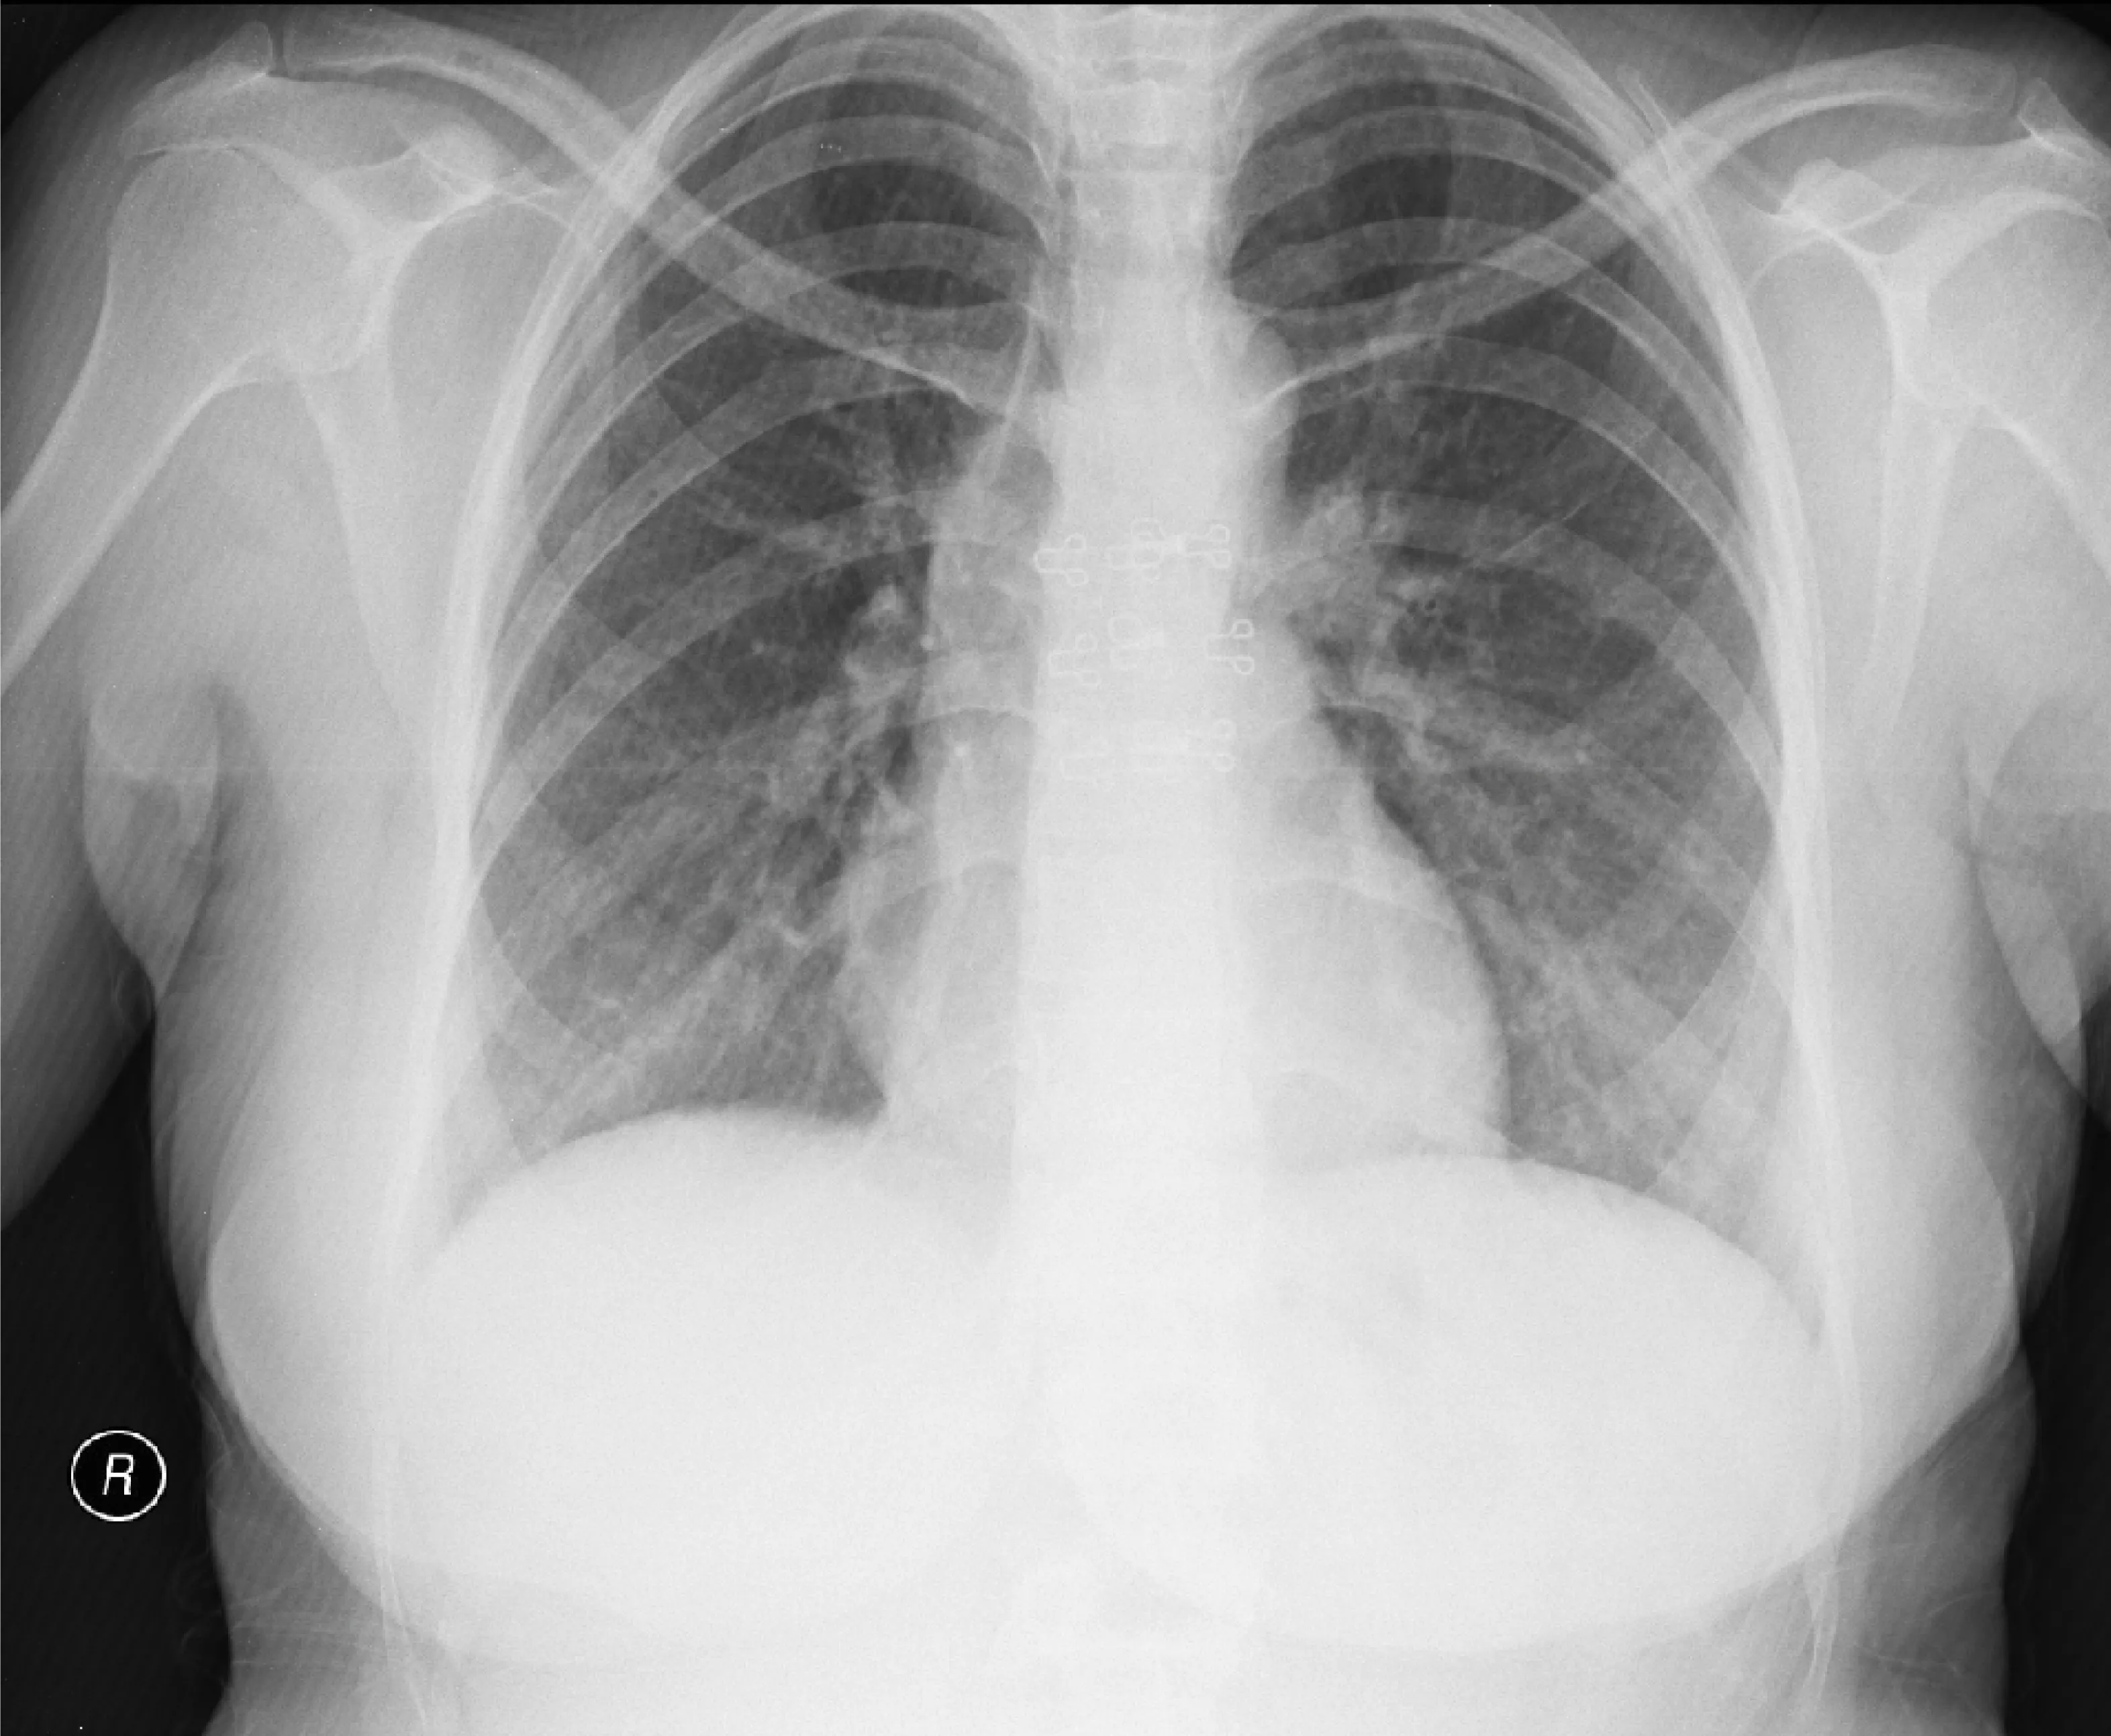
Telecardiography showing a normal heart and no pulmonary congestion.
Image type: radiology (x_ray)